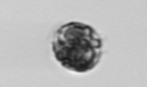
Label: Dinophyceae